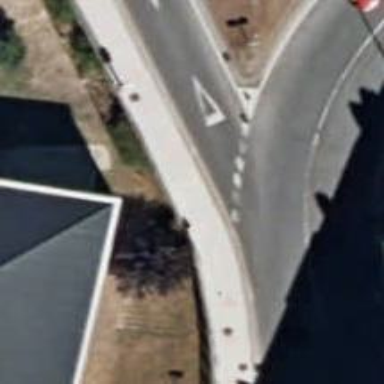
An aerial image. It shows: Sidewalk along the footway.